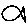
Label: fish